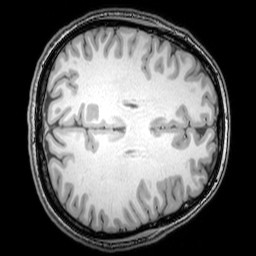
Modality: T1w
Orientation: axial
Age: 26
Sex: female
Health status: healthy
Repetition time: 0.081 s
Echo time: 0.037 s